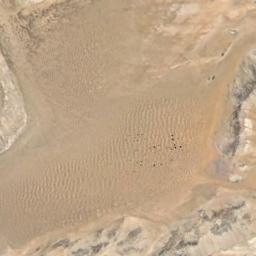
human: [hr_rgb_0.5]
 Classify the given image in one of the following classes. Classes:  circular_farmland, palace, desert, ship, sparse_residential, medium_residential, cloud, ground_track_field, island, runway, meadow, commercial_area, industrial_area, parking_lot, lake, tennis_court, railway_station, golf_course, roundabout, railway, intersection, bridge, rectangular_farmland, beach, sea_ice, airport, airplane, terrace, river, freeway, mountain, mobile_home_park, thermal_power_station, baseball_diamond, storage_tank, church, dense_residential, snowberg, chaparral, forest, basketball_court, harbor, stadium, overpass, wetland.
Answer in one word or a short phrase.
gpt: desert